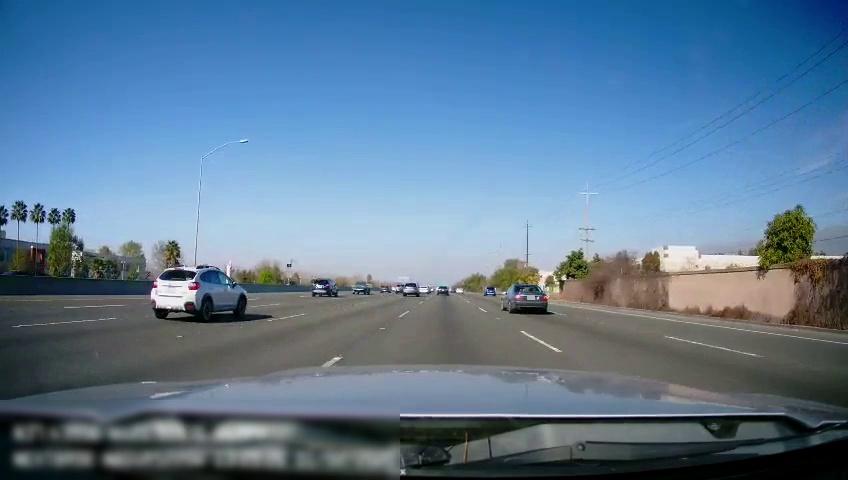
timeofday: Day
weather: Sunny
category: Drivable Space
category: Vehicles | Car
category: Vehicles | SUV
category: Vehicles | SUV
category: Vehicles | Car
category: Vehicles | SUV
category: Vehicles | Truck
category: Vehicles | Car
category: Vehicles | SUV
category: Vehicles | SUV
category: Vehicles | SUV
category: Lanes | Alternate Lane
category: Lanes | Alternate Lane
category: Lanes | Alternate Lane
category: Lanes | Current Lane
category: Lanes | Alternate Lane
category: Lanes | Alternate Lane
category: Lanes | Alternate Lane
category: Lanes | Alternate Lane